The picture encodes a bearing's raw vibration samples as pixel intensities in a 2-D grid. Diagnose the bearing from this image, choosing from: normal, inner_race, outer_race, ball.
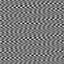
Answer: outer_race